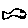
Label: fish